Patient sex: M
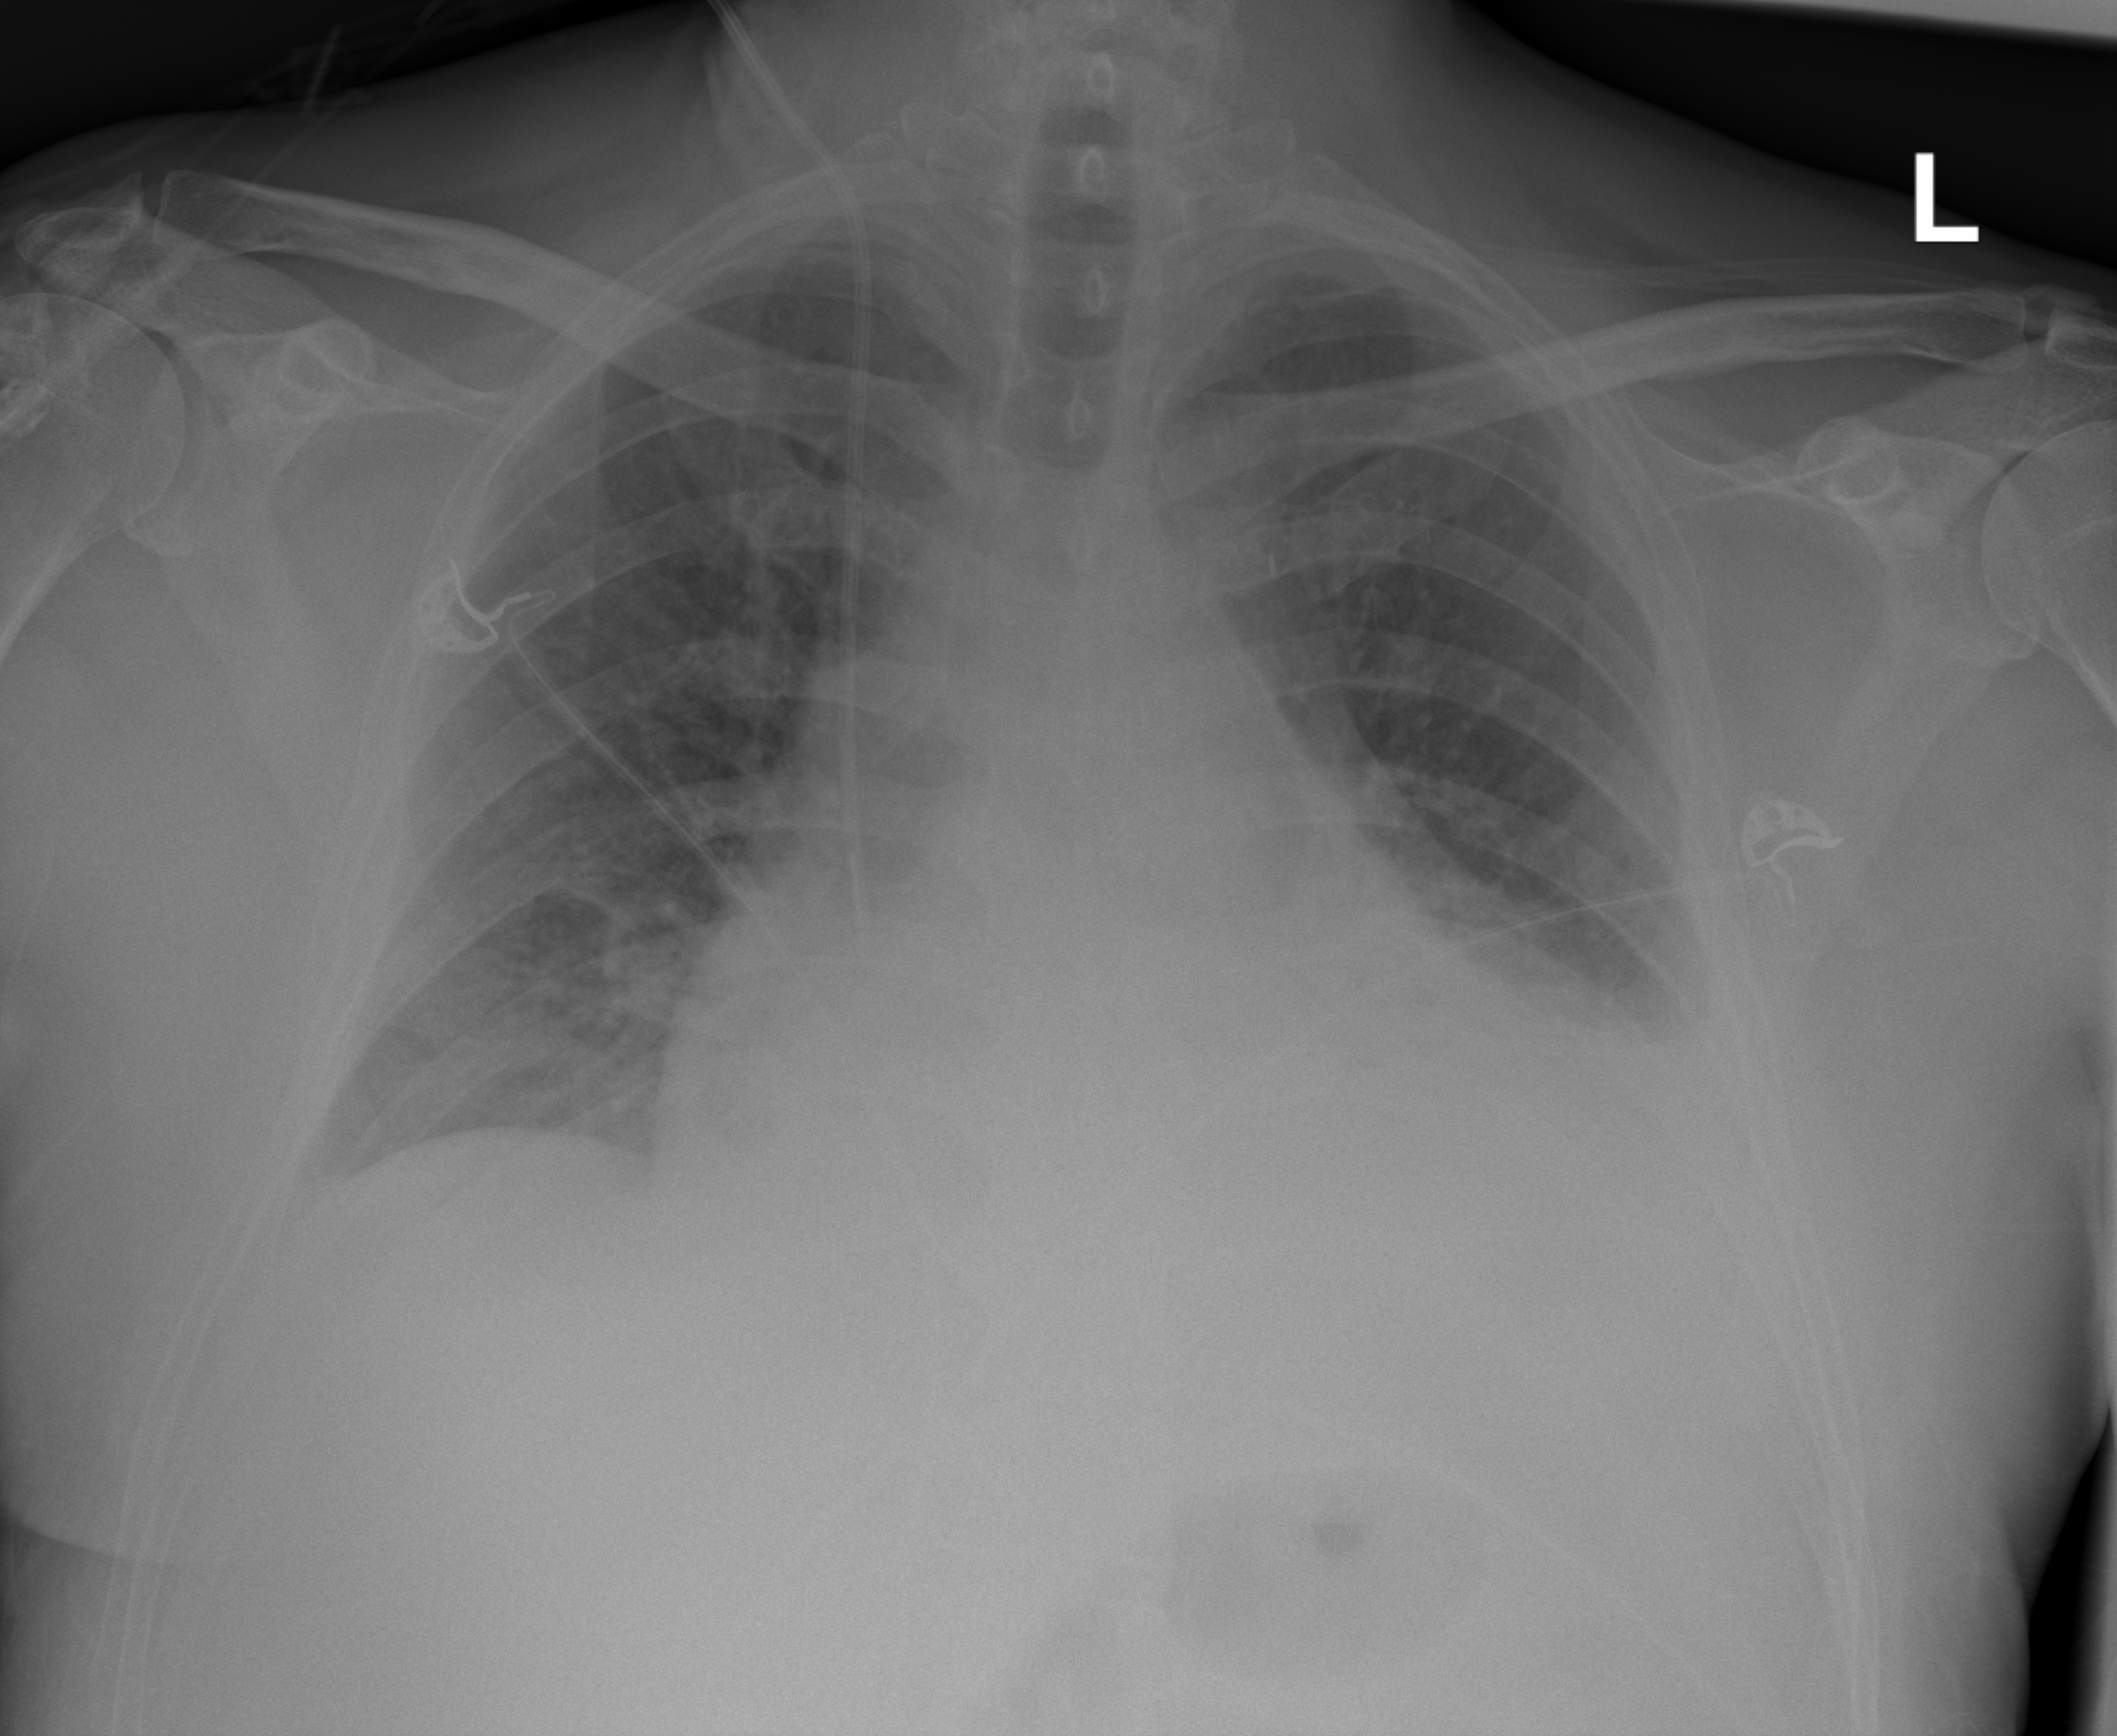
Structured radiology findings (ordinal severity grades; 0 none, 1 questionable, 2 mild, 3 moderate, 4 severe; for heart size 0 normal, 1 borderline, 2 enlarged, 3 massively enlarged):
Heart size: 3
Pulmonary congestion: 3
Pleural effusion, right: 2
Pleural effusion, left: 3
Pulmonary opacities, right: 0
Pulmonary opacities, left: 0
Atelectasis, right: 2
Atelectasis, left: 3